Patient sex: F
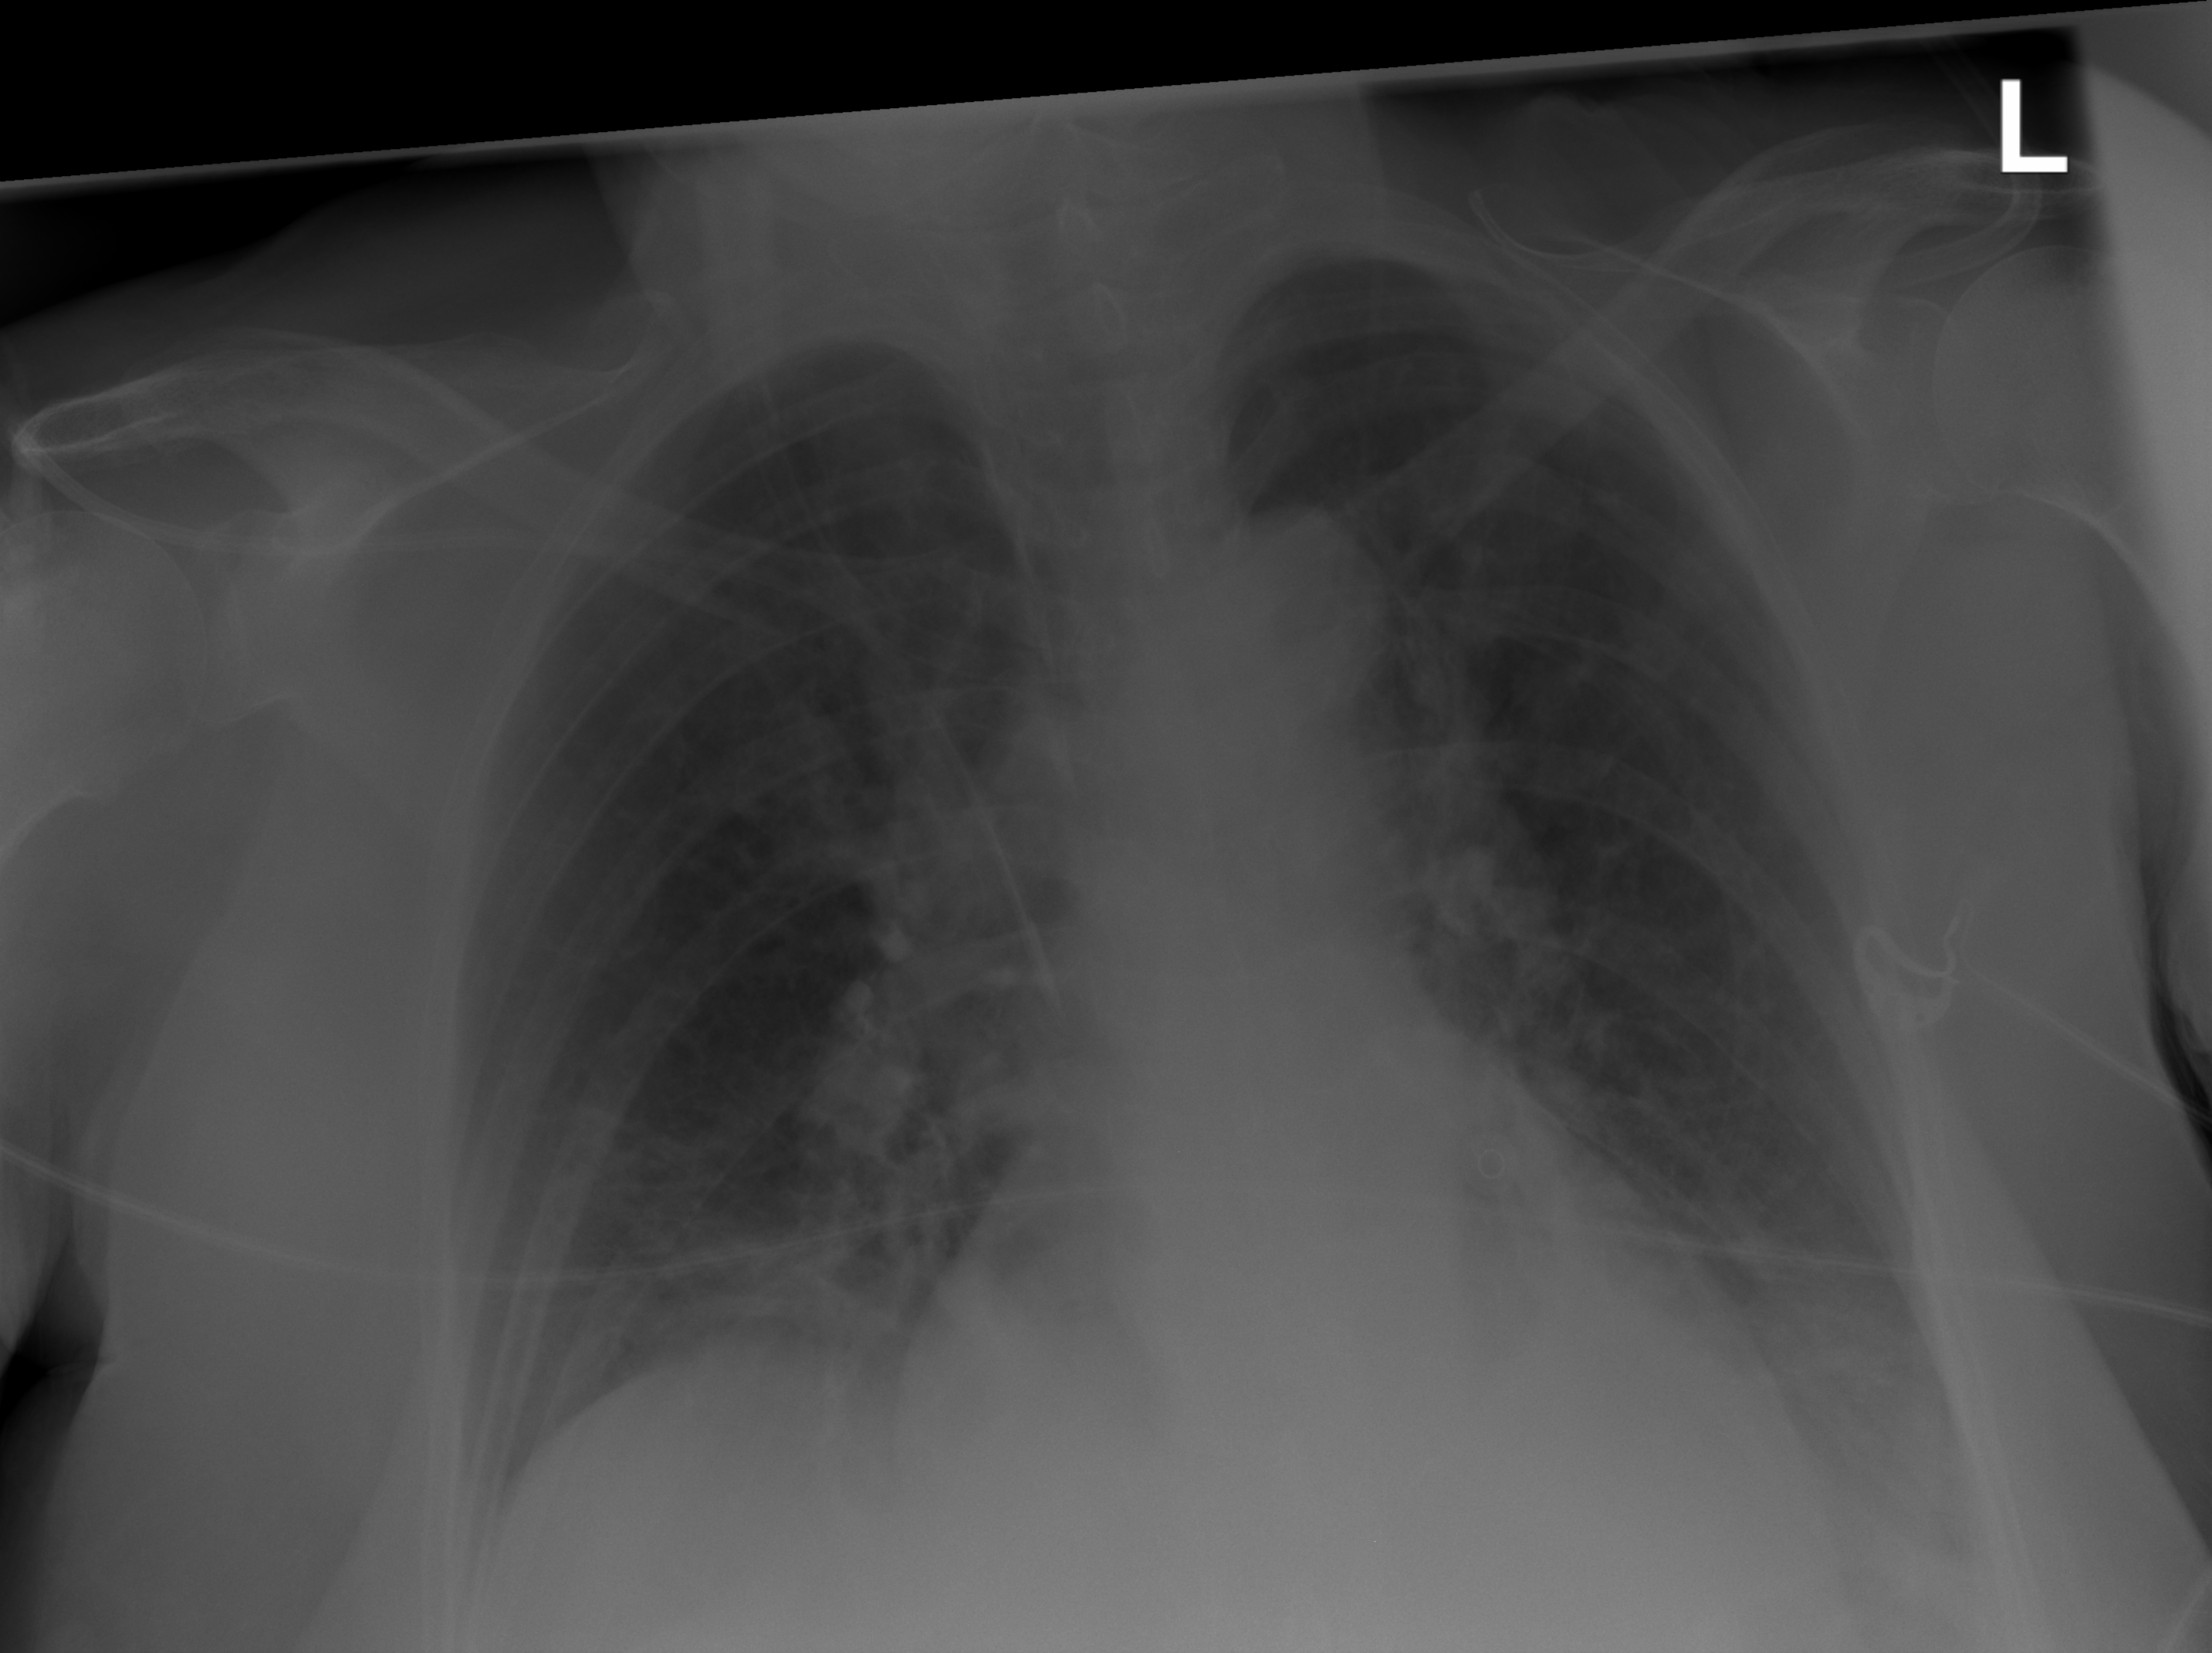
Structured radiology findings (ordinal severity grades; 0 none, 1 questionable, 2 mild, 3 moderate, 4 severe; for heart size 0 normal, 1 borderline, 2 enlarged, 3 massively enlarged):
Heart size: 1
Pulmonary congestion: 2
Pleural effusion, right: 0
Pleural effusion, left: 2
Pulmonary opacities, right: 0
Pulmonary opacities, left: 0
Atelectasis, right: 2
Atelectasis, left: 2